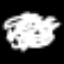
Label: squiggle